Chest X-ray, AP view. Patient: 28 years old, sex F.
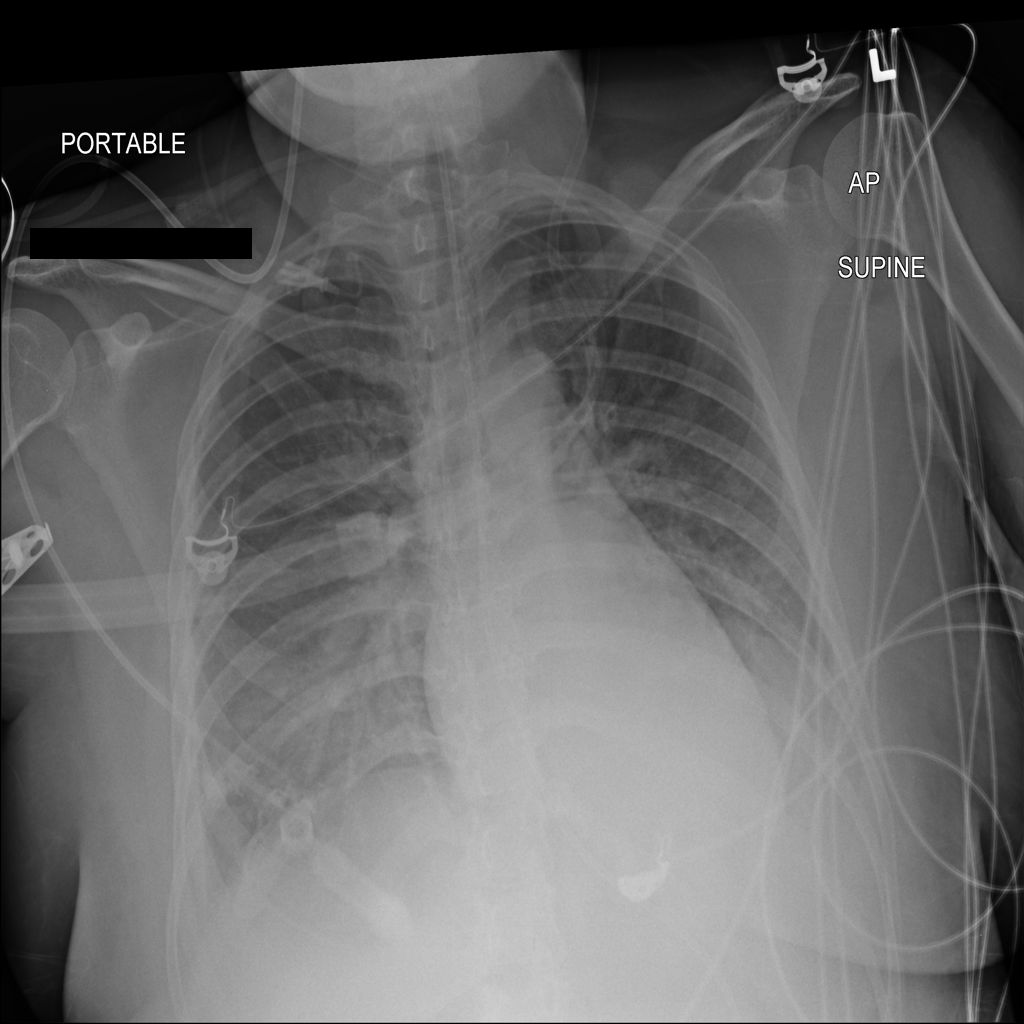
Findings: Effusion